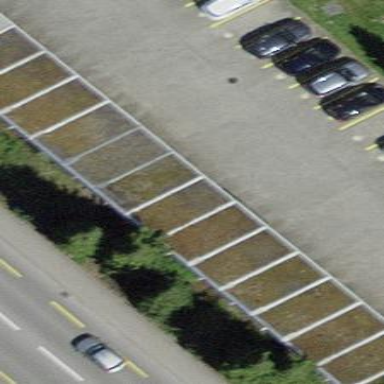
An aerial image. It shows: Garage.